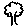
Label: tree